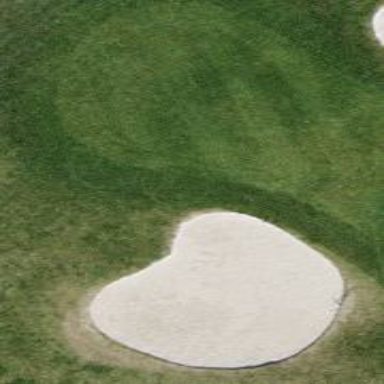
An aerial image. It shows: Golf bunker filled with natural sand.